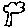
Label: tree